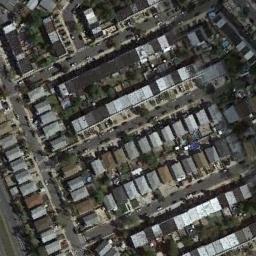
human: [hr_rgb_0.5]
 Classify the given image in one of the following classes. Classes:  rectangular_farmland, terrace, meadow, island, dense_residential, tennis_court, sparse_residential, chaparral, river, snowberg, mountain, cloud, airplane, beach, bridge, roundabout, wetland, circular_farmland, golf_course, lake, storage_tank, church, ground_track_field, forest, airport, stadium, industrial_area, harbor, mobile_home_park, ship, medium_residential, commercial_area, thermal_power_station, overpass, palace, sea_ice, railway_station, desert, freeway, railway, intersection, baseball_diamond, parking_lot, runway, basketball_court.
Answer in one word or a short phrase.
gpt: dense_residential